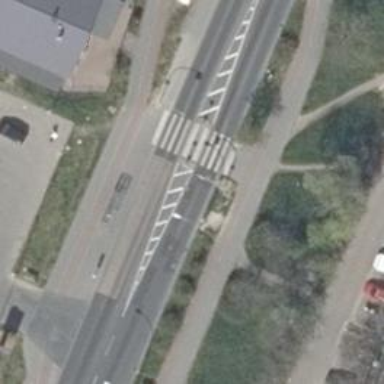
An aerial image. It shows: Marked crossing with zebra reference. There is island on the crossing for traffic calming.